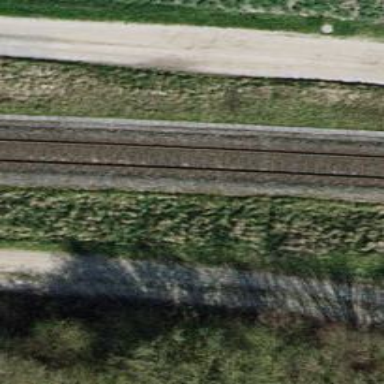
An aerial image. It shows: Single-track railway with electrified contact lines.